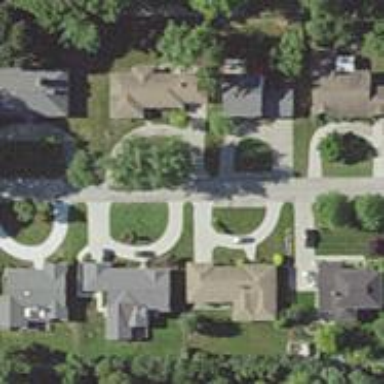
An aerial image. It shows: Driveway.